Question: Is it possible to make a button in CSS like the image below. I have tried in <URL> and I can get a solid shape but not one with a outline border?

jsfiddle code:
'''
<div class="point-btn"></div>
.point-btn
{
width: 148px;
height: 34px;
background: #0a187e;
position: relative;
-moz-border-radius:3px 0 0 3px;
-webkit-border-radius:3px 0 0 3px;
border-radius:3px 0 0 3px;
margin-left:50px;
}
.point-btn:before
{
content:"";
position: absolute;
left: 100%;
width: 0;
height: 0;
border-top: 17px solid transparent;
border-left: 14px solid #0a187e;
border-bottom: 17px solid transparent;
}
'''
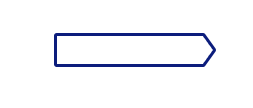
Answer: Set a child element and overlay triangle as well.
You need to tweak up your markup a bit by adding 'span' as a child element.
<URL>
Here, what I did is, am cloning your triangle with different dimensions and overlay on your blue triangle, that will give your triangle a border effect, and next, I set 'absolute' 'span' element which is again positioned 'absolute' to the parent element. If you want you can also use 'margin' to set the element right and get rid of the '/absolute' position.
'''
.point-btn {
width: 148px;
height: 34px;
background: #0a187e;
position: relative;
-moz-border-radius: 3px 0 0 3px;
-webkit-border-radius: 3px 0 0 3px;
border-radius: 3px 0 0 3px;
margin-left: 50px;
}
.point-btn:before {
content: "";
position: absolute;
left: 148px;
width: 0;
height: 0;
border-top: 17px solid transparent;
border-left: 14px solid #0a187e;
border-bottom: 17px solid transparent;
}
.point-btn:after {
content: "";
position: absolute;
left: 147px;
width: 0;
height: 0;
top: 4px;
border-top: 13px solid transparent;
border-left: 10px solid #fff;
border-bottom: 13px solid transparent;
}
.point-btn span {
width: 142px;
background: #fff;
height: 25px;
position: absolute;
top: 4px;
left: 5px;
}
'''
'''
<div class="point-btn"><span></span>
</div>
'''